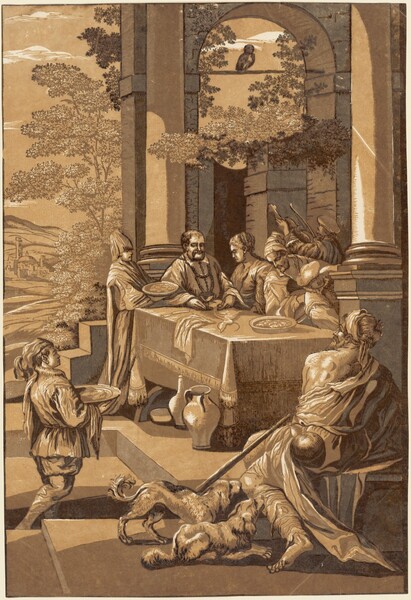
Title: Dives and Lazarus (Right Panel)
Artist: John Baptist Jackson, after Jacopo Bassano
Earliest date: 1743
Material: chiaroscuro woodcut printed from four blocks in buff, brown, and two shades of gray on laid paper